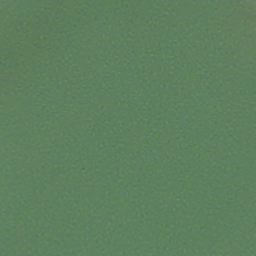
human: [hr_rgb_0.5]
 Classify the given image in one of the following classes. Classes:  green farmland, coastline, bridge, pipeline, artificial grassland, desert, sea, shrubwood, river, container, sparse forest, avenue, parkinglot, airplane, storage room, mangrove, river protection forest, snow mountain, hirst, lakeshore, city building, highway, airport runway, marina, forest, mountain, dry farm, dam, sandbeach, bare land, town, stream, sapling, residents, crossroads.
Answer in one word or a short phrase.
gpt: sea